Interaction volume radius: 10 \u00c5
Interaction volume height: 45 \u00c5
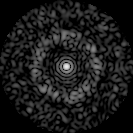
Disorder parameter: 0.8392